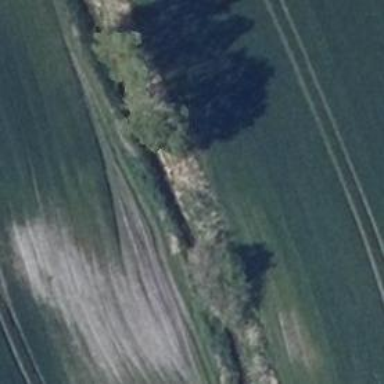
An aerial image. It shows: Row of trees in natural setting.